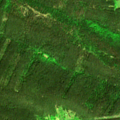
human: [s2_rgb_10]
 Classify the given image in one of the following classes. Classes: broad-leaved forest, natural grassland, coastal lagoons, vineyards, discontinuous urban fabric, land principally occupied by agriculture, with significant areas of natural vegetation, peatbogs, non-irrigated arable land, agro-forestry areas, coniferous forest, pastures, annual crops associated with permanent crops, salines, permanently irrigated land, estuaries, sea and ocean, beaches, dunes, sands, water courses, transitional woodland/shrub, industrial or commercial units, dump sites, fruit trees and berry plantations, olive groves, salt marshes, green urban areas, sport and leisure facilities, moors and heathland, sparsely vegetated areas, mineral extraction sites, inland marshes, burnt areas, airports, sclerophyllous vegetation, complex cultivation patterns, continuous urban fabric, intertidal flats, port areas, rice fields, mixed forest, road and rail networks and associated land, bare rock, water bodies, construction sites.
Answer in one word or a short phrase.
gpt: land principally occupied by agriculture, with significant areas of natural vegetation, coniferous forest